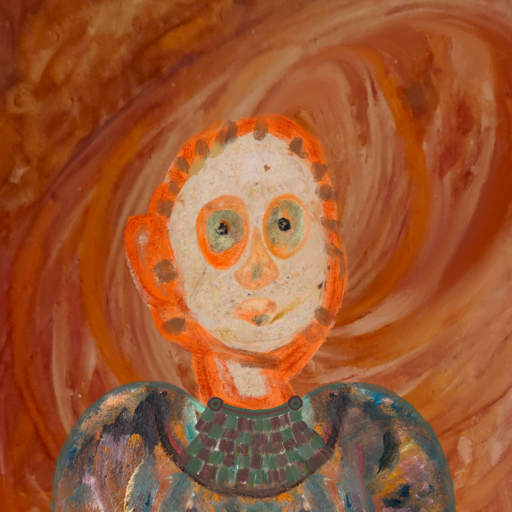
Background: Pious_Lady, Head And Neck Front: Rupkatha, Face Front: Childish, Bust: Boggyland, Hair Front: Blank, Head Accessory: Blank, Second Necklace: After_Raid, Necklace: Blank, Baby: Blank